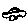
Label: car